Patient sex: F
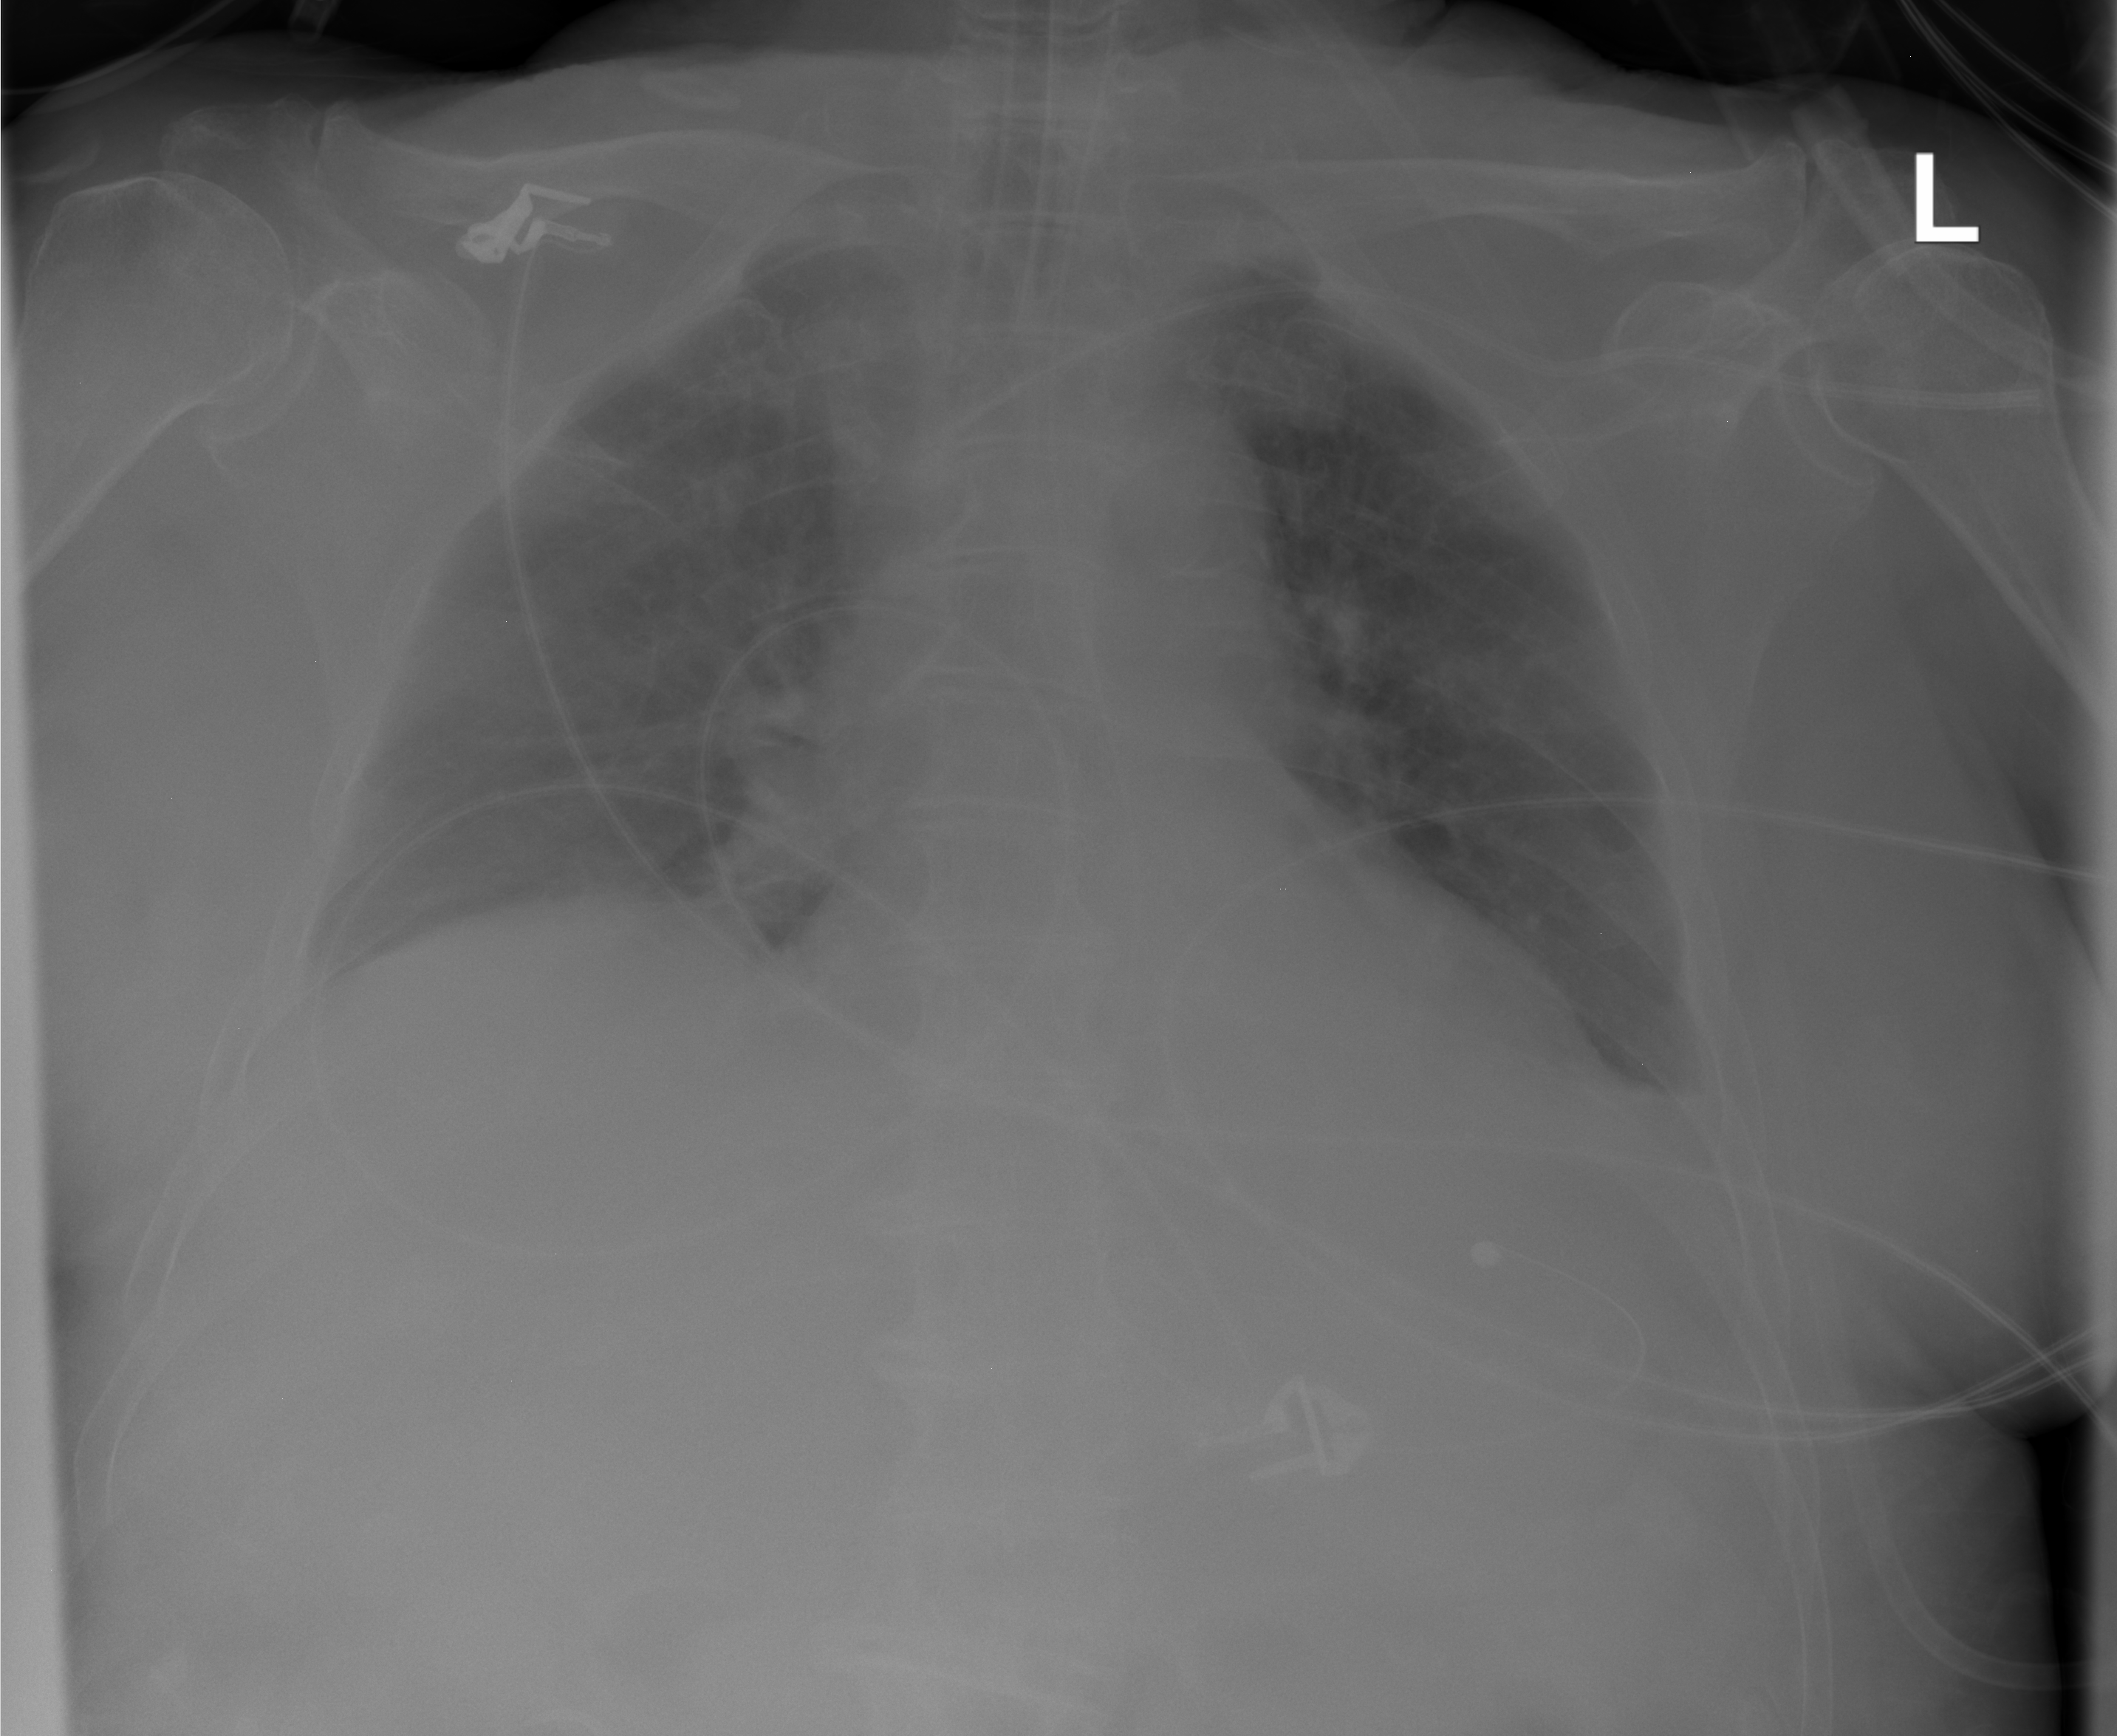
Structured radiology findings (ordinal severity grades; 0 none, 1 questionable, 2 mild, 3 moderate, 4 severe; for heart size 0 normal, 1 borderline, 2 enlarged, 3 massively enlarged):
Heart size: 0
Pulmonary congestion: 0
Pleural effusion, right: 0
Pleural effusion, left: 1
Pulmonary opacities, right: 0
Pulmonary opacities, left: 0
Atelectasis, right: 2
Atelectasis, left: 2